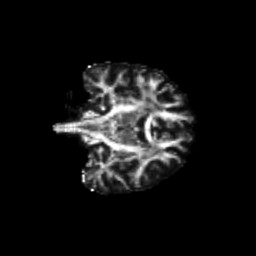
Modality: FA
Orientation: coronal
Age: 49
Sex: male
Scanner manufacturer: siemens
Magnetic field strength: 3 T
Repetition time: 8.6 s
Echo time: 0.095 s